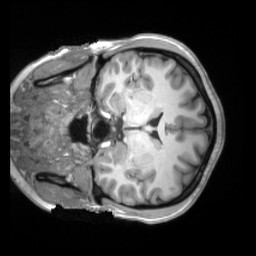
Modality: T1w
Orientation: coronal
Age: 25
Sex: female
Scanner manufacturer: siemens
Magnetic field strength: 3 T
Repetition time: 2.2 s
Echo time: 0.00157 s